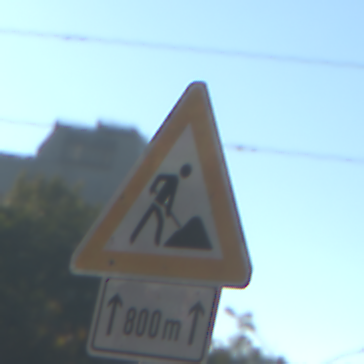
Verkehrszeichen: Arbeitsstelle
Zusatzzeichen unten: LaengeEinerStrecke1
Umgebung: Outdoor, Urban
Tageszeit: MorningAfternoon
Wetter: Clear
Licht: Natural
Jahreszeit: NotSpecified
Kontrast: HighContrast